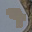
Label: 7